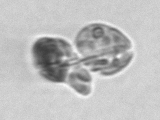
Label: Karenia